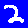
Digit: 2